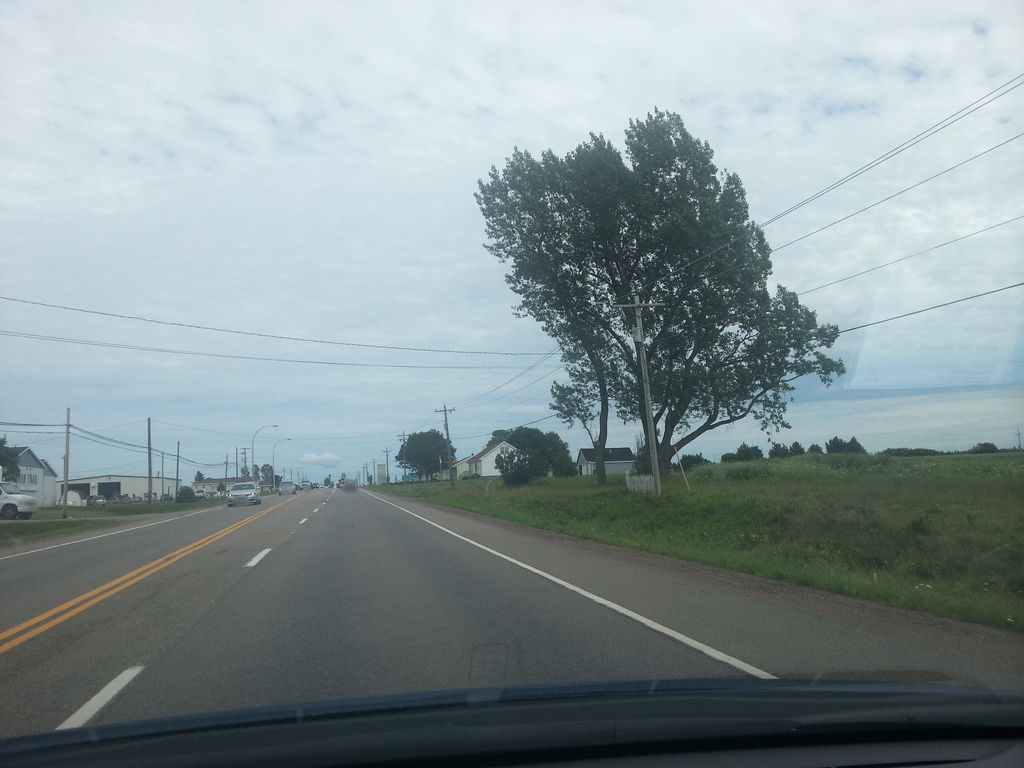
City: charlottetown